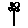
Label: flower